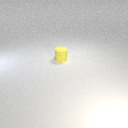
small yellow rubber cylinder